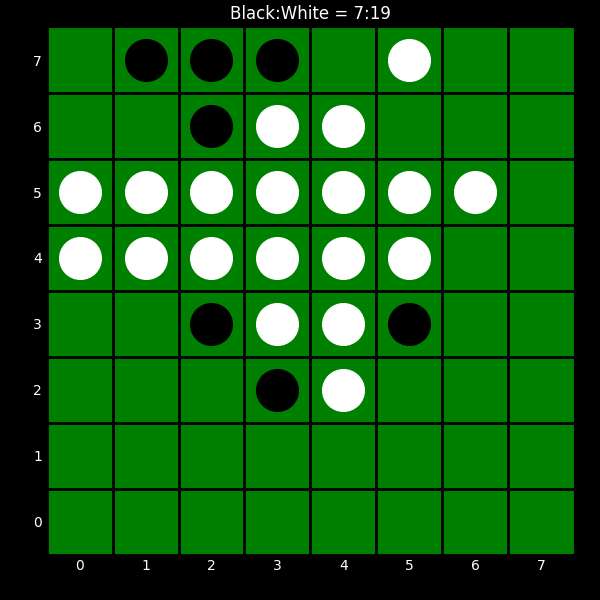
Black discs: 7
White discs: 19